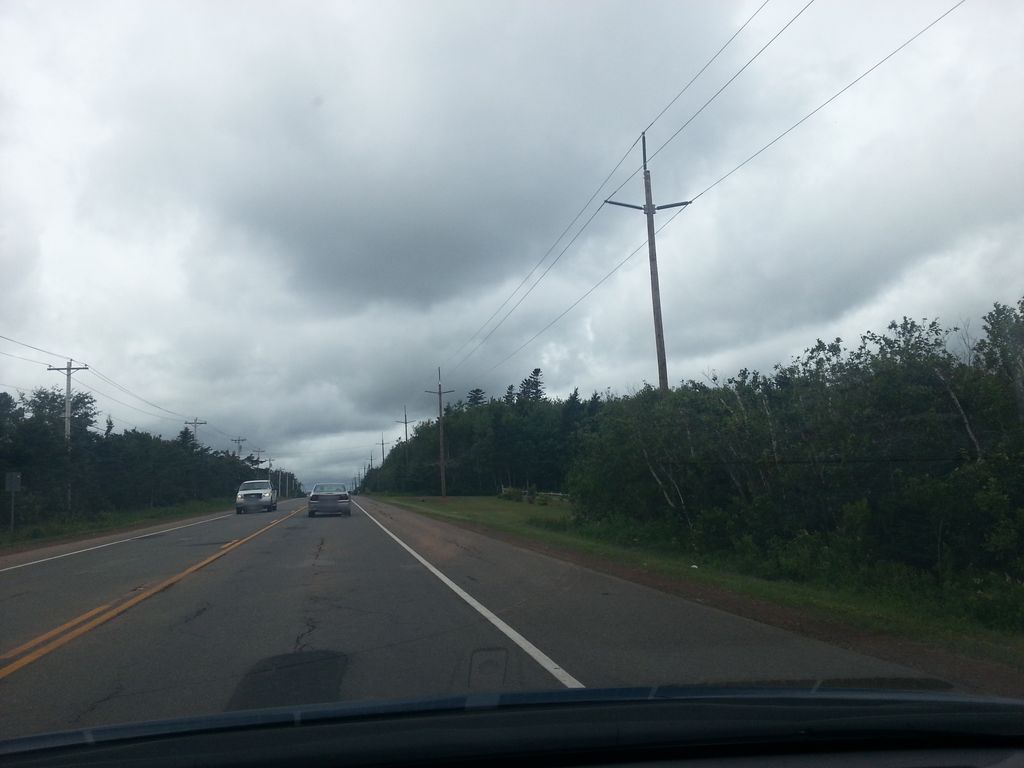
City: charlottetown